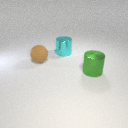
large green metal cylinder in front of large brown rubber sphere